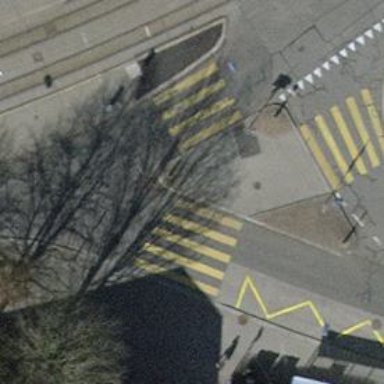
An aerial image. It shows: Traffic calming island.